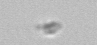
Label: detritus